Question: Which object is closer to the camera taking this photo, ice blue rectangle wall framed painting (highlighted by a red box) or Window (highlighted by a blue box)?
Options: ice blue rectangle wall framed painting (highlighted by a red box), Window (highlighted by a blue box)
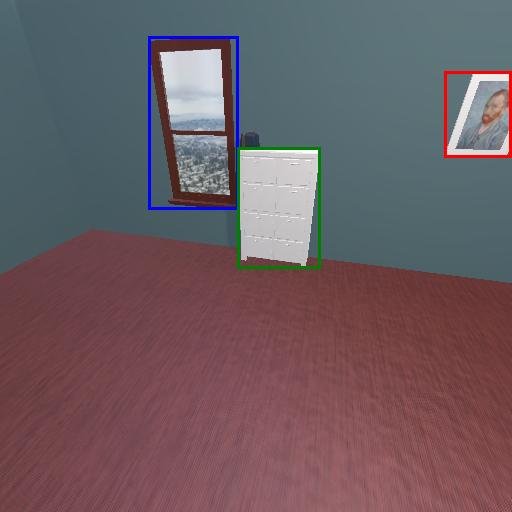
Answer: ice blue rectangle wall framed painting (highlighted by a red box)